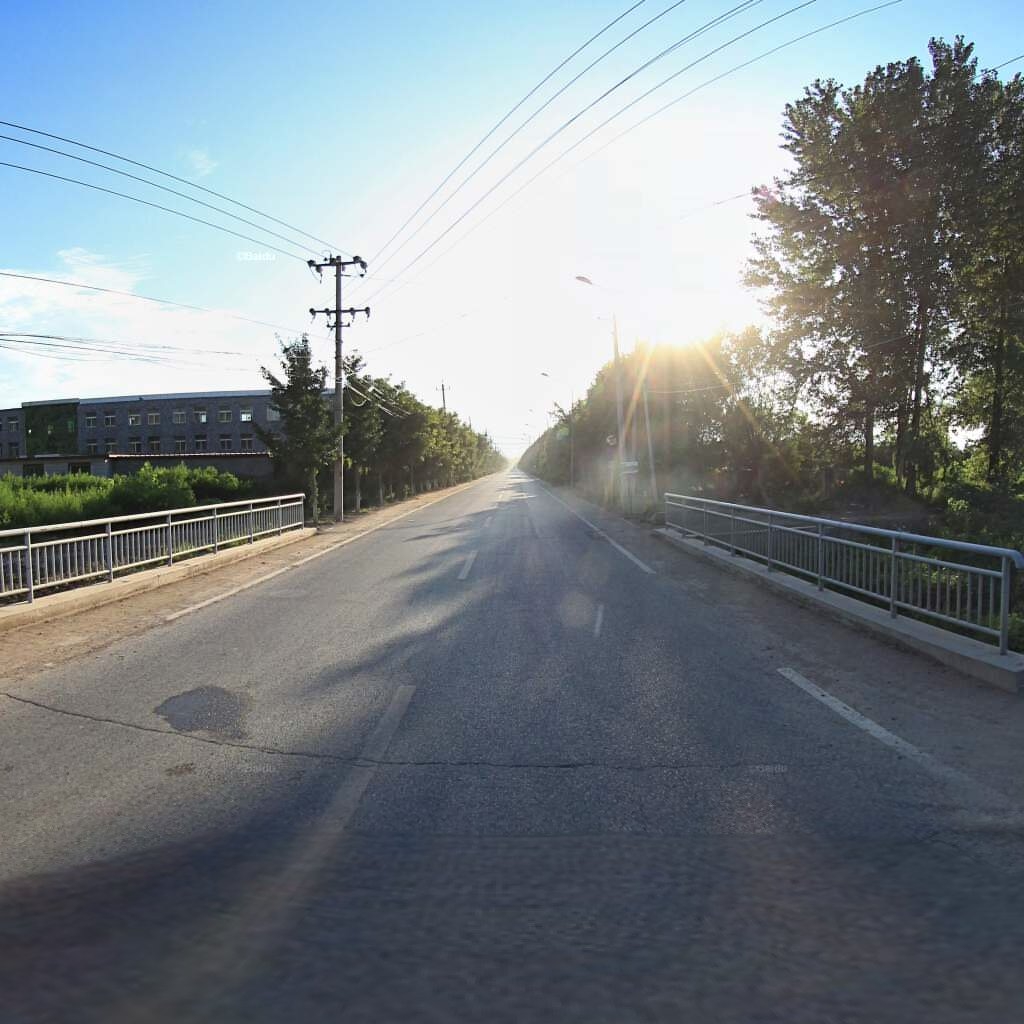
Region: Haidian
Road damage annotations: transverse crack